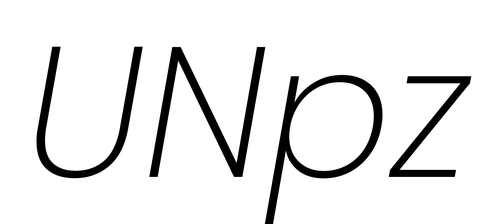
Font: Poppins-ExtraLightItalic